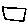
Label: square